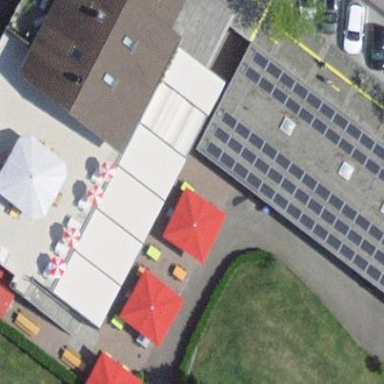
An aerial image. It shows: Solar power generator.